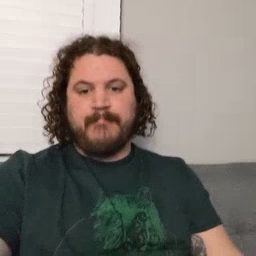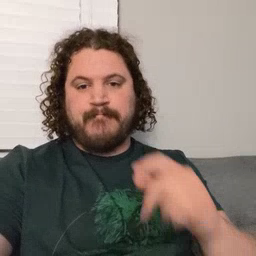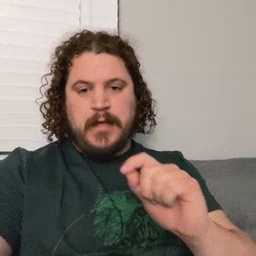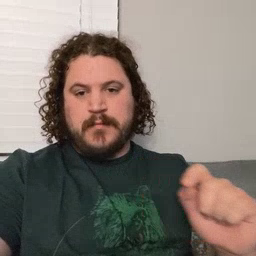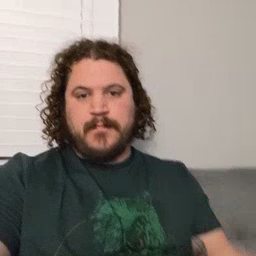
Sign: pen